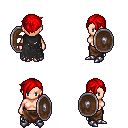
a pixel art fantasy rpg character, female body template, human, light skin, black tattered cape, robe skirt, red pixie cut hairstyle, metal boots, shield, four views (front, back, left, right), 2x2 character sprite sheet, small pixel art, hard edges, no anti-aliasing